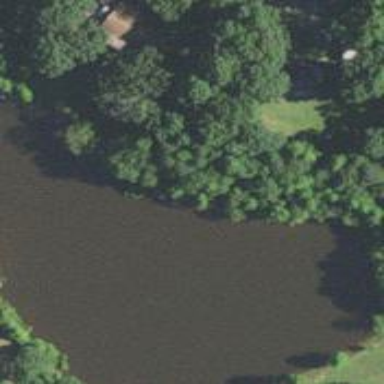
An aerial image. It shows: Pond surrounded by natural water.